Question: Whenever we create a table in MySQL using the command line client why does it add the default and extra field in the table?

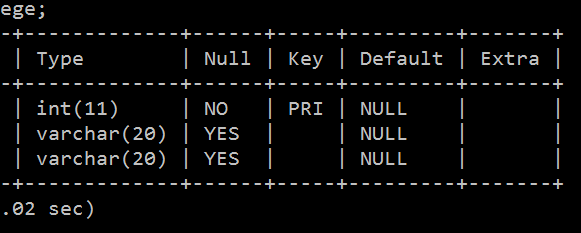
Answer: They are not fields in the table. Every column must have a default value and if you don't give one it will be NULL.
The extra shows information like auto_increment etc that is important about the column.
All this is shown because of the command line tool.